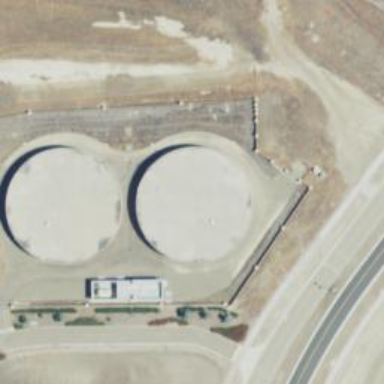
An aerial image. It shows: Storage tank building.